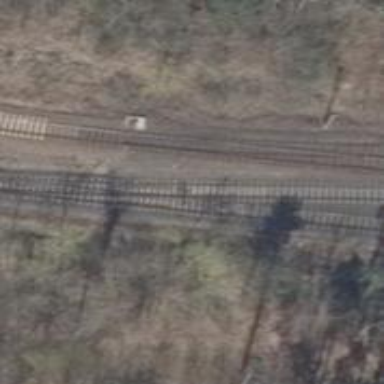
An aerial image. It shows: Railway switch.